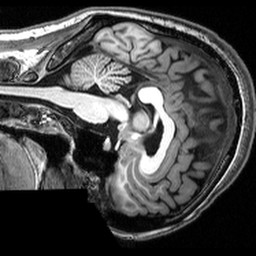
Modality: T1w
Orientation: sagittal
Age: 22
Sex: female
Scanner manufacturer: siemens
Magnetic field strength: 3 T
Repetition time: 2.53 s
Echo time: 0.00339 s